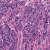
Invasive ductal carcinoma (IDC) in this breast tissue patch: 1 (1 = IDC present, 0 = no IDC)